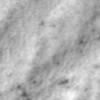
Label: no_change